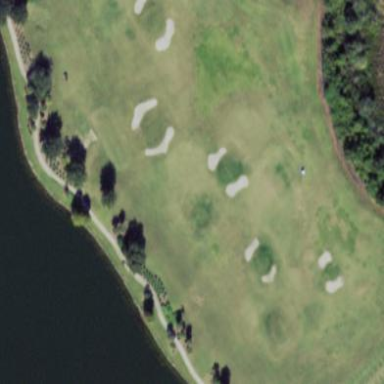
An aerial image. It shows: Grassy area designated as driving range for golf.